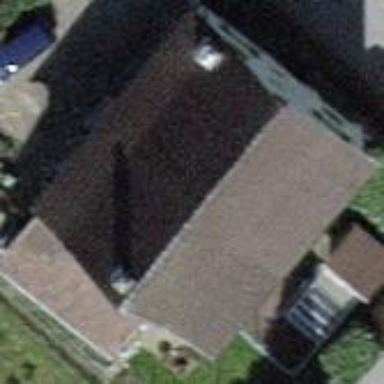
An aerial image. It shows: Simple and straightforward house.